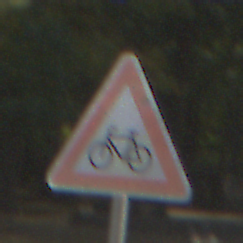
Verkehrszeichen: RadverkehrRechts
Umgebung: Outdoor, Suburban
Tageszeit: MorningAfternoon
Wetter: Clear
Licht: Natural
Jahreszeit: NotSpecified
Kontrast: HighContrast